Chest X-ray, PA view. Patient: 18 years old, sex F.
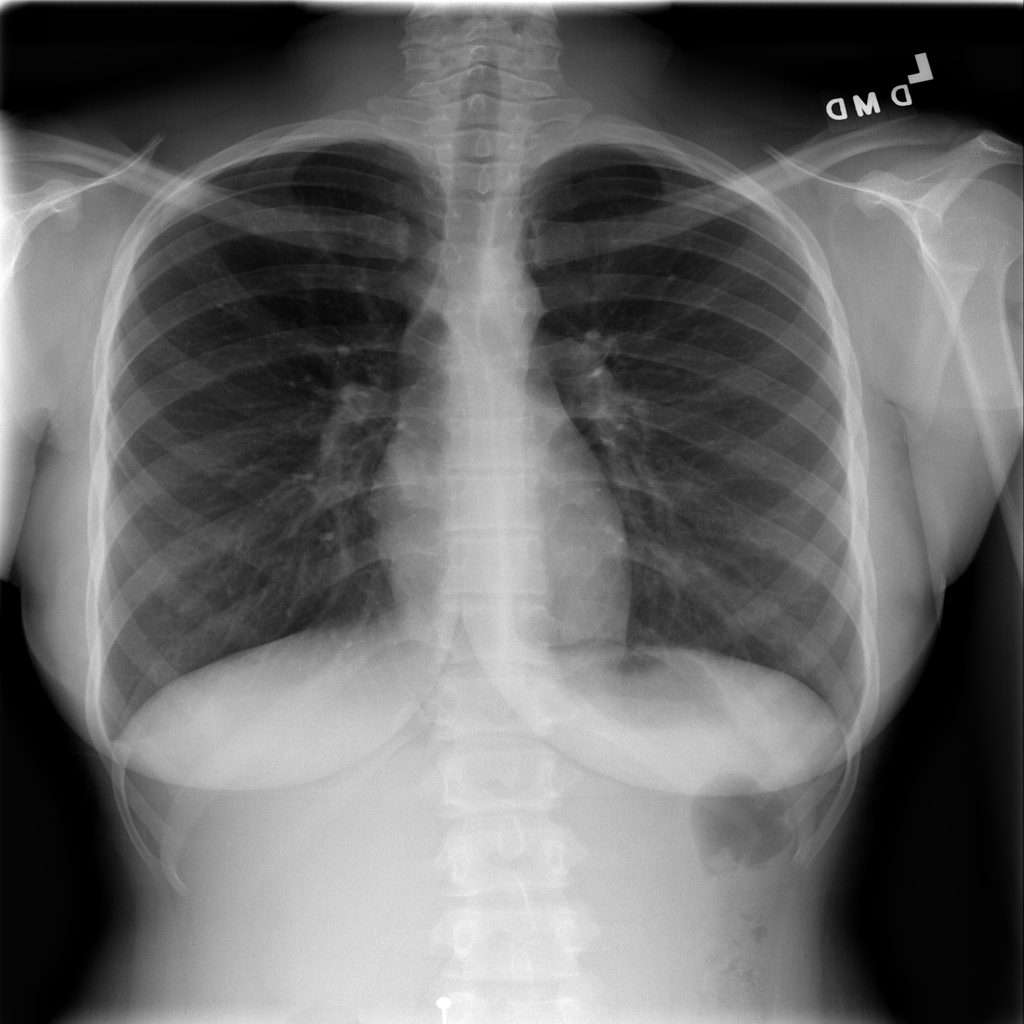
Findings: No Finding